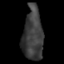
Tissue: skin
Cell type: Others
Senescence score: 0.7883
Nuclear area (px): 1041
Mean DAPI intensity: 60.939